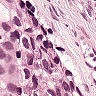
Metastatic tissue present: yes